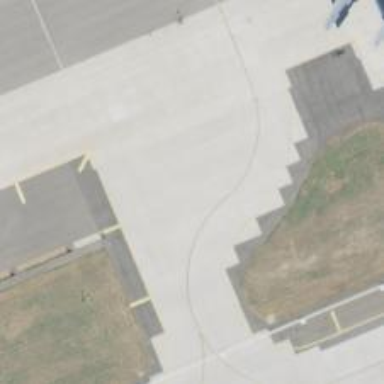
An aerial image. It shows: View of taxiway at the airport.